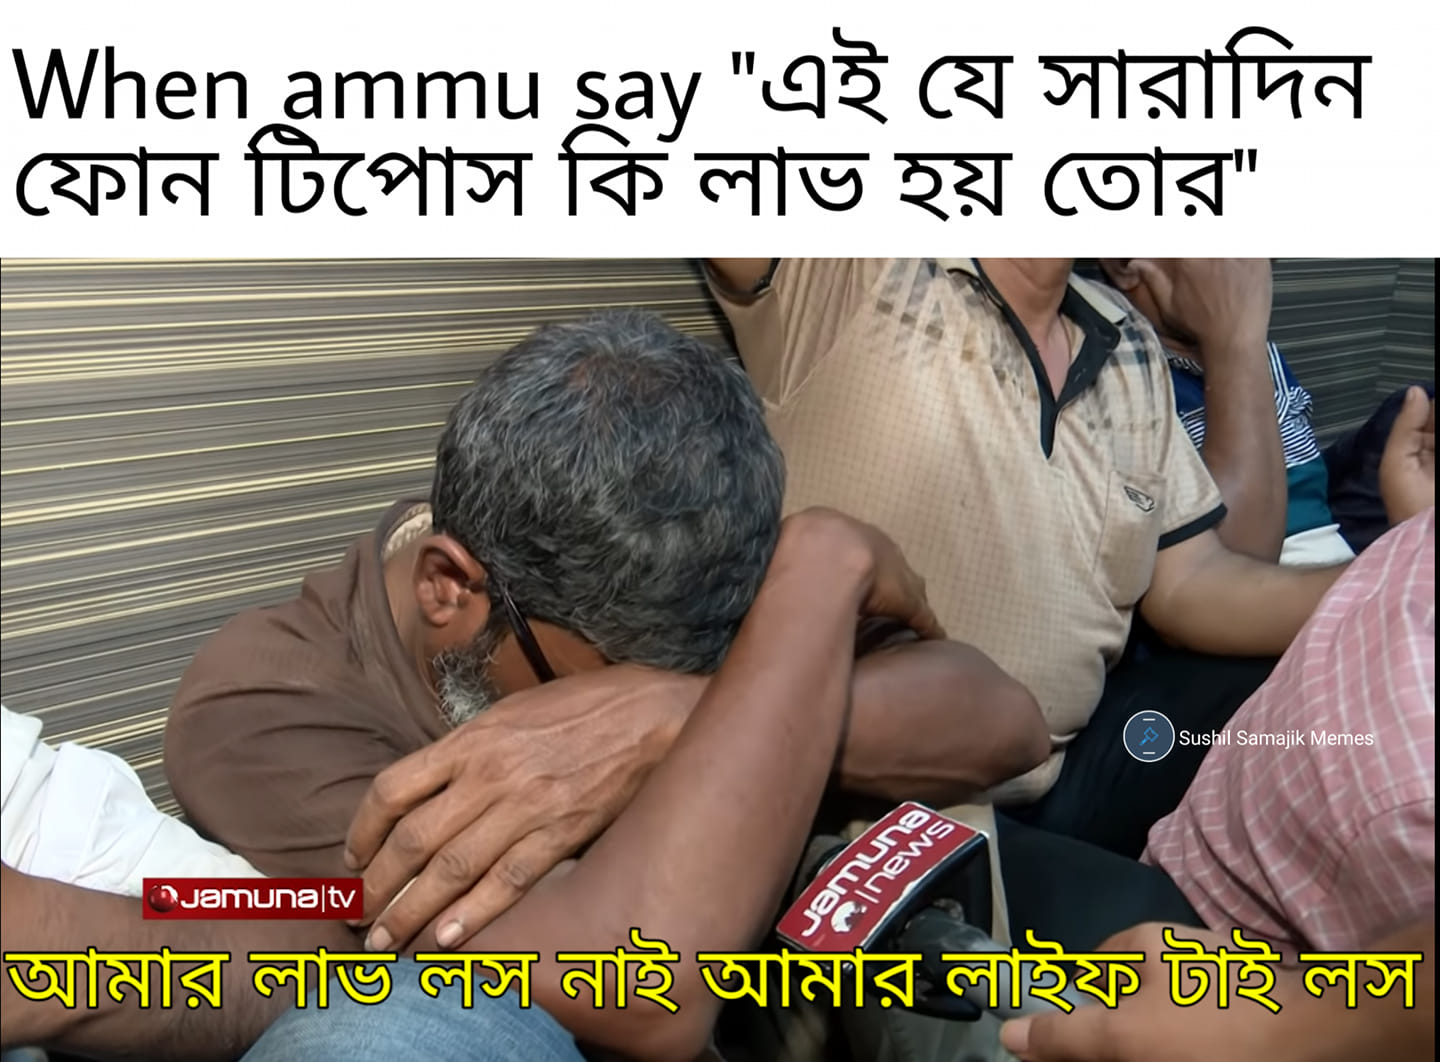
Caption: When ammu say " এই যে সারাদিন ফোন টিপোস কি লাভ হয় তোর "     আমার লাভ লস নাই আমার লাইফ টাই লস
Label: non-hate